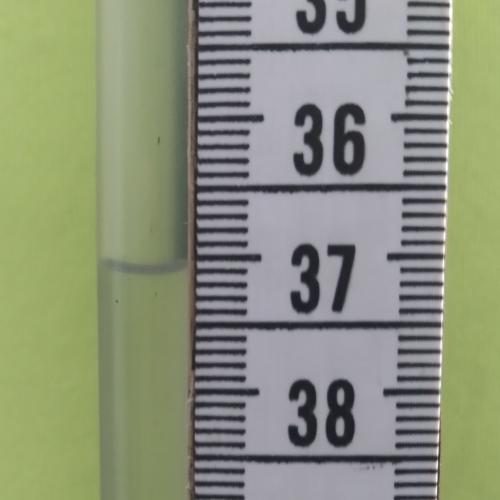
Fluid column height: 37.1 cm